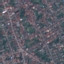
Land use / land cover class: Residential